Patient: sex M, age 76
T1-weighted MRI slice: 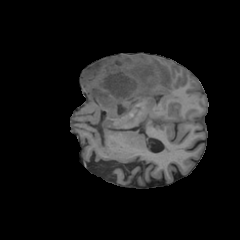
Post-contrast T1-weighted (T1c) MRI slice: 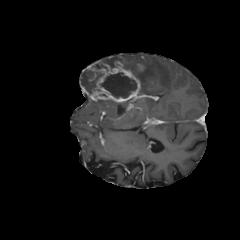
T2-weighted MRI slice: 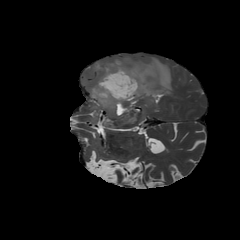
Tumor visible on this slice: yes
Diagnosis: Glioblastoma, IDH-wildtype
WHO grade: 4